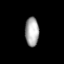
Tissue: skin
Cell type: T cells
Senescence score: 0.7107
Nuclear area (px): 393
Mean DAPI intensity: 168.43